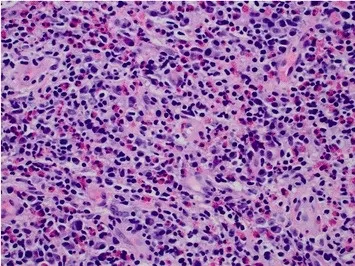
High resolution hematoxylin and eosin (H&E) staining of bladder wall biopsy of the patient, showing abundant eosinophils in submucosa.
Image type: pathology (h&e)